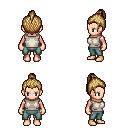
a pixel art fantasy rpg character, female body template, human, light skin, white sleeveless shirt, teal pants, blonde short topknot hairstyle, four views (front, back, left, right), 2x2 character sprite sheet, small pixel art, hard edges, no anti-aliasing